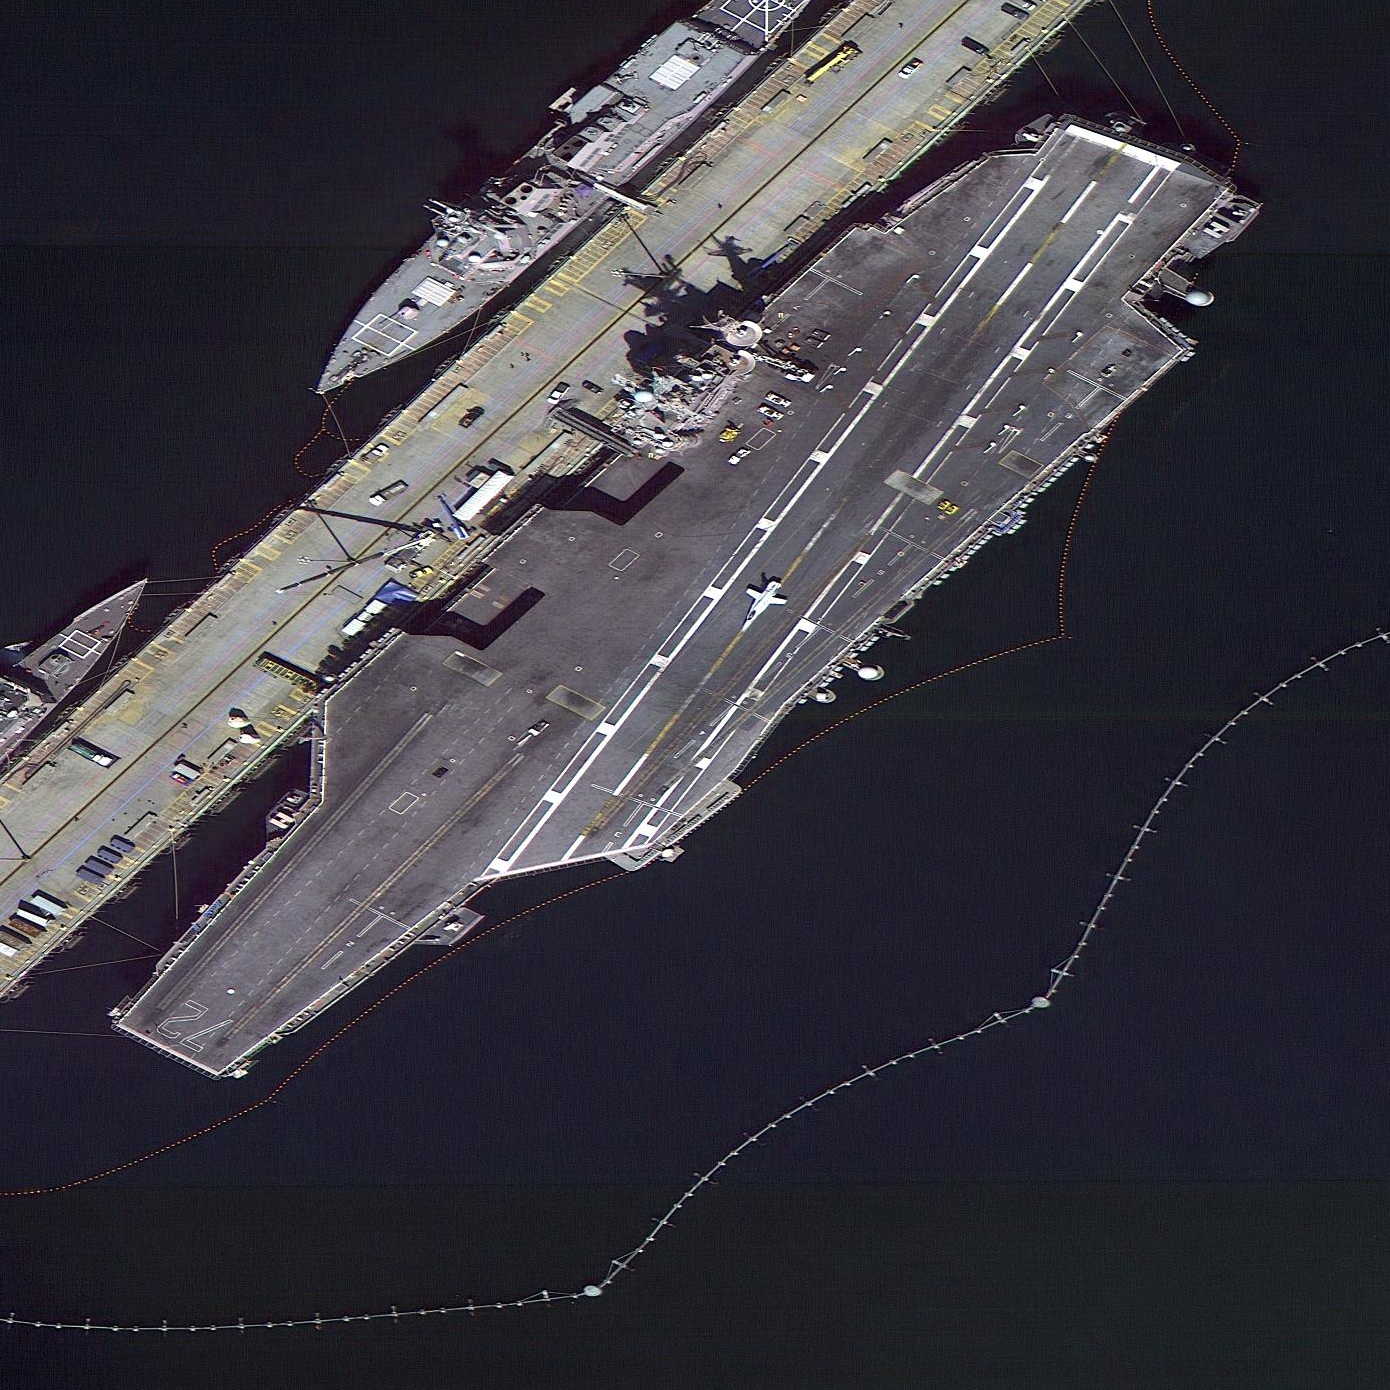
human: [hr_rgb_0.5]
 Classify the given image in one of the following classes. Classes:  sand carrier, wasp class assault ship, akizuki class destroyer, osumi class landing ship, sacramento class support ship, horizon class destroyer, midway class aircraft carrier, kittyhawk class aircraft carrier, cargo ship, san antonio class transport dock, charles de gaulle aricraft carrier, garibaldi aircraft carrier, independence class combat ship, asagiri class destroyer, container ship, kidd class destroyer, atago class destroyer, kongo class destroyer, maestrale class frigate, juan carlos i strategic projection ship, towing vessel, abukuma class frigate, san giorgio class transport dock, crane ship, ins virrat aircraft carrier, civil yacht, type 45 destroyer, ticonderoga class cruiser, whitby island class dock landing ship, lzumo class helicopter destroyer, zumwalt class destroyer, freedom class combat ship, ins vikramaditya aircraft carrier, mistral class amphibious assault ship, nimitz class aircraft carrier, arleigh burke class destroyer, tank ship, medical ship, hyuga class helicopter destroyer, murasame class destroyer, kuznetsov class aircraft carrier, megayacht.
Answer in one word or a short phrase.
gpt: Nimitz class aircraft carrier